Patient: sex M, age 47
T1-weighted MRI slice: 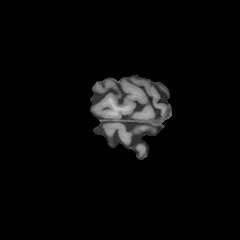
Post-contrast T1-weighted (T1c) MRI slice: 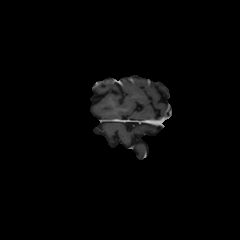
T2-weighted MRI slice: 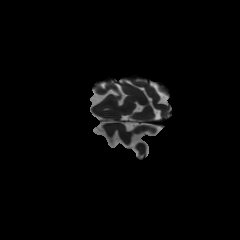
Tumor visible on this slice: no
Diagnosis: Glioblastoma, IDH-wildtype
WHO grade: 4